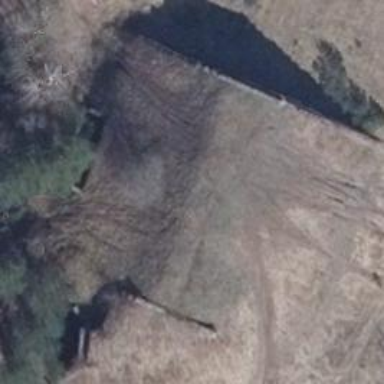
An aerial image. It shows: Bunker building.